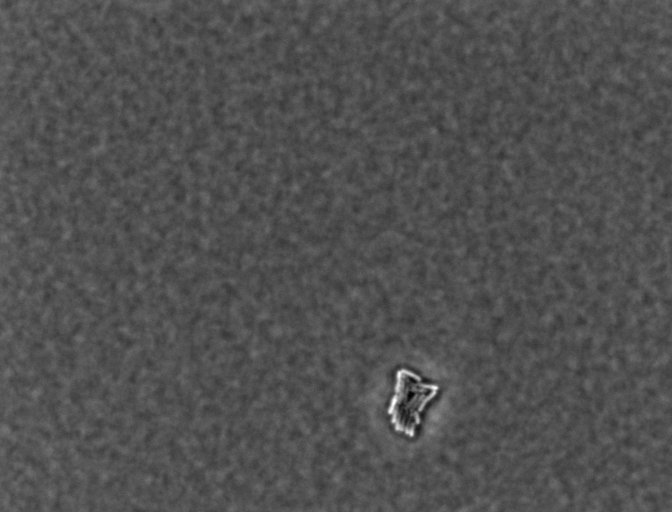
Escherichia coli 1612